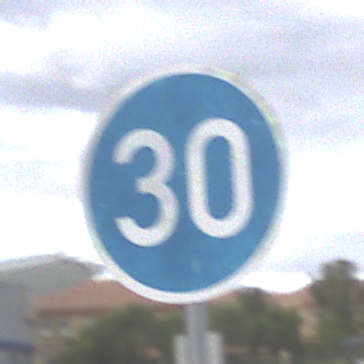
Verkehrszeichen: VorgeschriebeneMindestgeschwindigkeit
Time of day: MorningAfternoon
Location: Outdoor (Suburban)
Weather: PartlyCloudy
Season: NotSpecified
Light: Natural